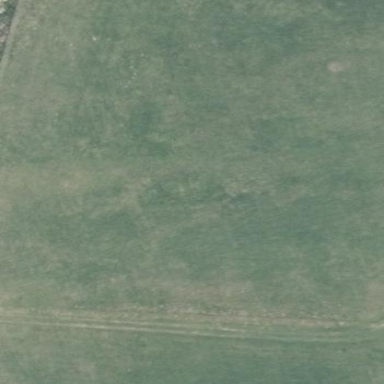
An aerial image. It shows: Beautiful meadow.